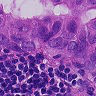
Metastatic tissue present: yes